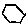
Label: hexagon